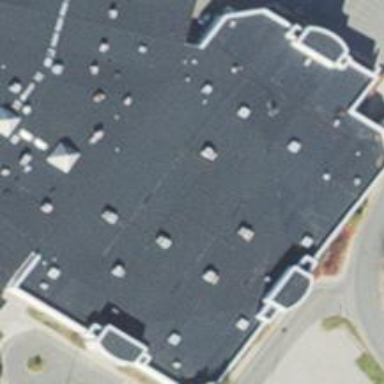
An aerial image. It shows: Retail building.